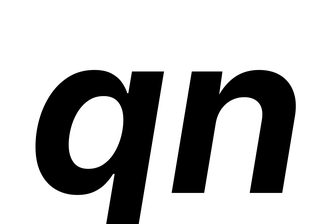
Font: Inter-Italic_Bold_Italic